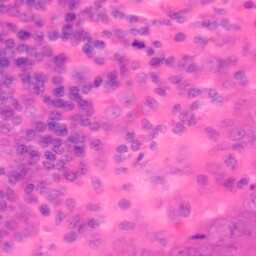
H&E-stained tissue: Colon